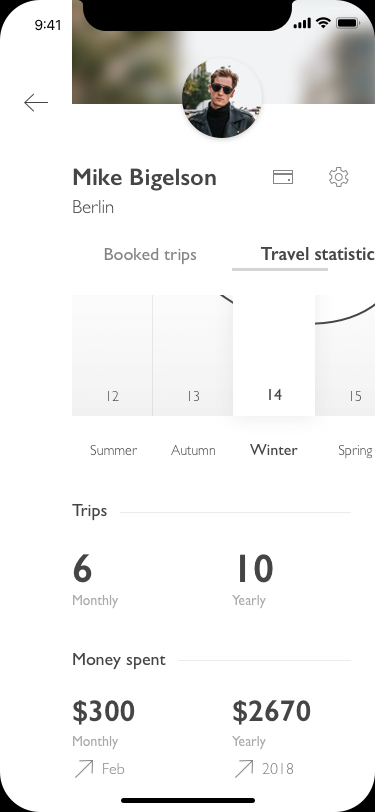
Text in this UI design:
Summer
Winter
Spring
Autumn
12
13
15
4 trips
14
Trips
Monthly
Monthly
Yearly
6
$300
$2670
Yearly
10
Money spent
Feb
2018
Mike Bigelson
Berlin